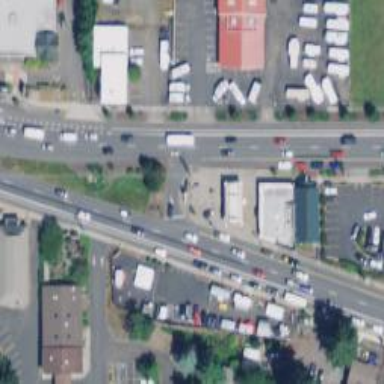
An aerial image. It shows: Left sidewalk along trunk link highway.